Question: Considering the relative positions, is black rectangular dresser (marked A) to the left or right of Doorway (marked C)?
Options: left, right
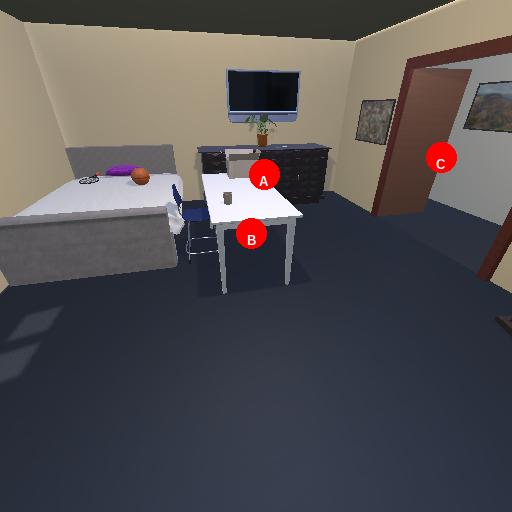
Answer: left